Question: I have installed Glimpse on visual studio 2012 but i can't see the SQL part in the Glimpse .
---

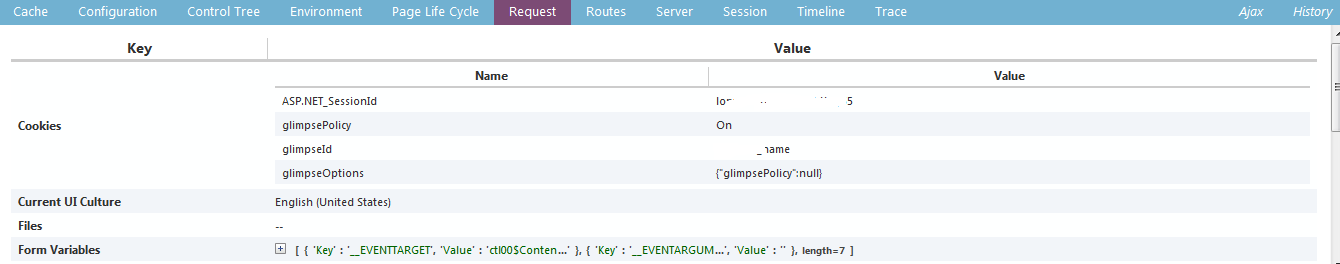
Answer: You need to install the <URL> as well as it contains the necessary SQL related hooks.
If you are using Entity Framework then you can install one of the following NuGet packages
- <URL>
The Glimpse.EFx NuGet packages will automatically install the <URL> as it depends on it.